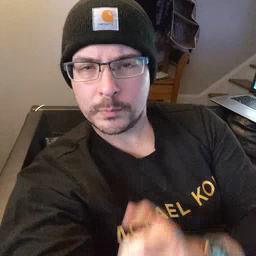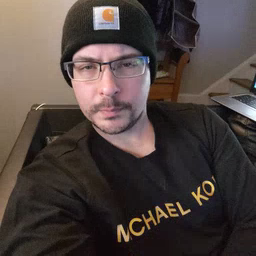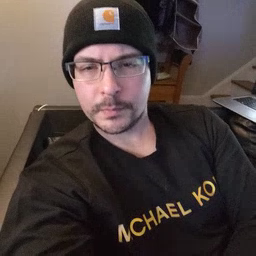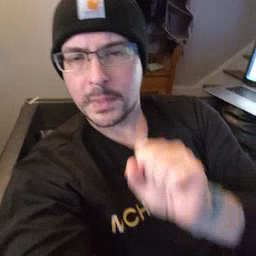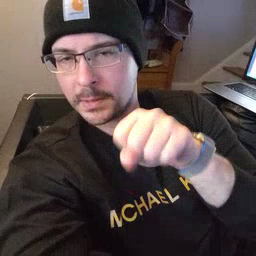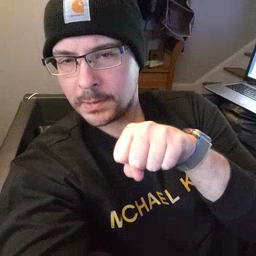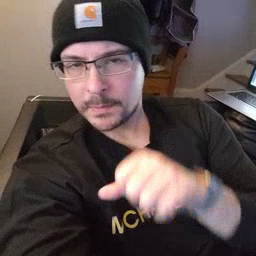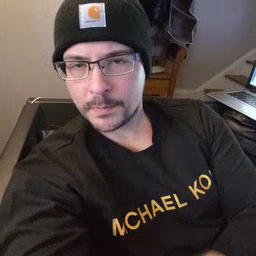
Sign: yes